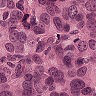
Metastatic tissue present: yes